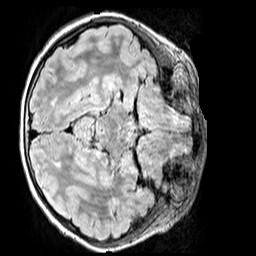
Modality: FLAIR
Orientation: axial
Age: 10
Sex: female
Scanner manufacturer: siemens
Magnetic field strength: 3 T
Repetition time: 5 s
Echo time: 0.388 s